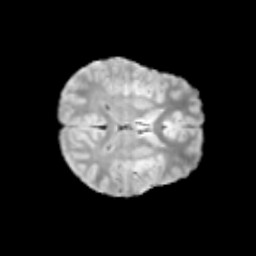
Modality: T2w
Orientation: axial
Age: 10
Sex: male
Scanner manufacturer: siemens
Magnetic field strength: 3 T
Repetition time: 3.8 s
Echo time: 0.07 s